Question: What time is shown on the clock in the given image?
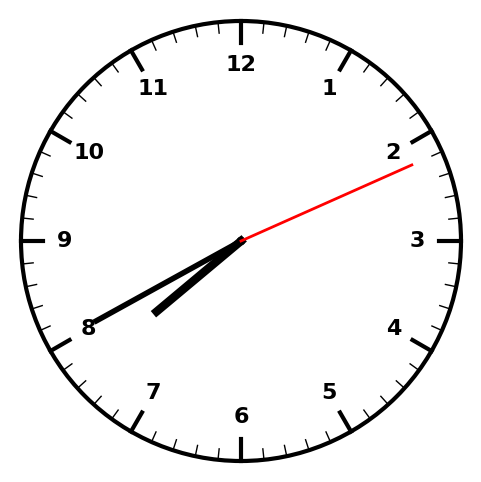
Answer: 07:40:11